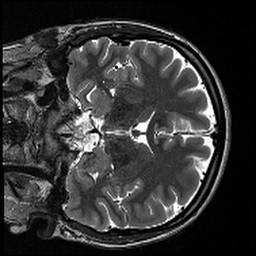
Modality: T2w
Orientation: coronal
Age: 32
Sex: female
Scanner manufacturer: siemens
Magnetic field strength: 3 T
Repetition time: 13.15 s
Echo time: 0.082 s